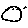
Label: moon